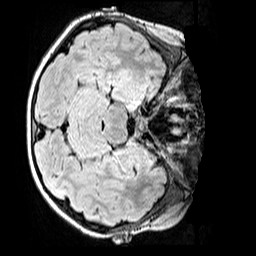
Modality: FLAIR
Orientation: axial
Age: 9
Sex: male
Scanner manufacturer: siemens
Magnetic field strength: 3 T
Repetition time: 5 s
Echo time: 0.388 s